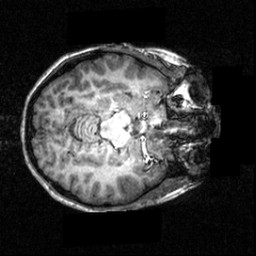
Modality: T1w
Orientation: axial
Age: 19
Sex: female
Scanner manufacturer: siemens
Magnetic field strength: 3.951 T
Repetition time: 1.5 s
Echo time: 0.00335 s